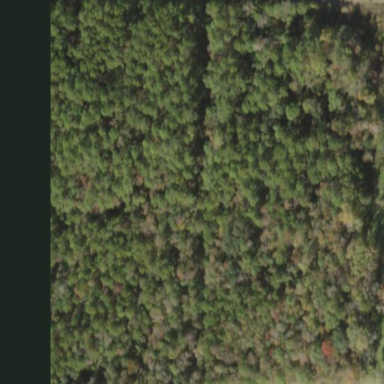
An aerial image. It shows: Mixed leaf woodland.